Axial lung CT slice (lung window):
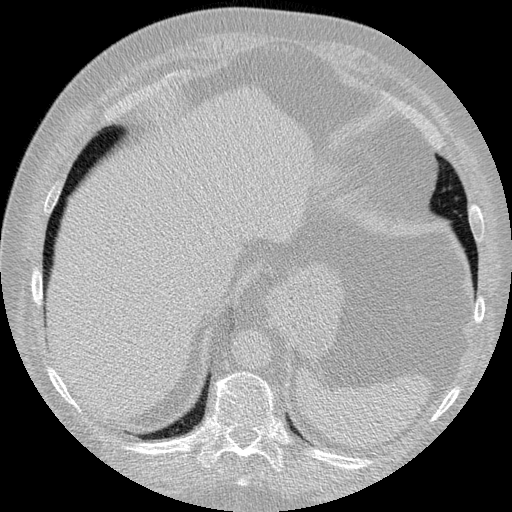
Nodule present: no